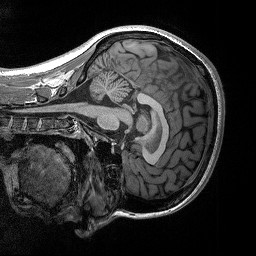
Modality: T1w
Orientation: sagittal
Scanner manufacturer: siemens
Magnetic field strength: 3 T
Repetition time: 2.3 s
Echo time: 0.00298 s